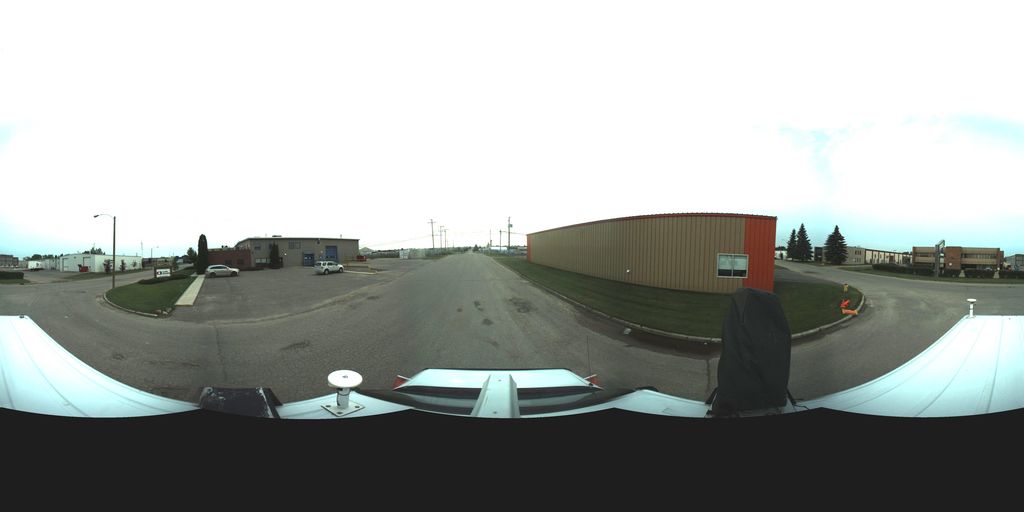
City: saskatoon